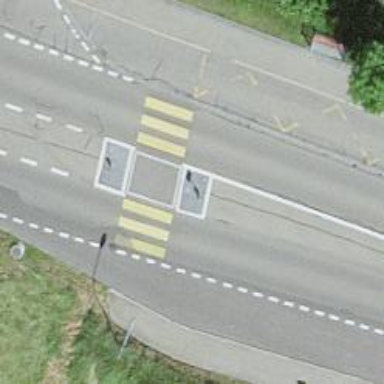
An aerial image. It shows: Zebra crossing with crossing island.